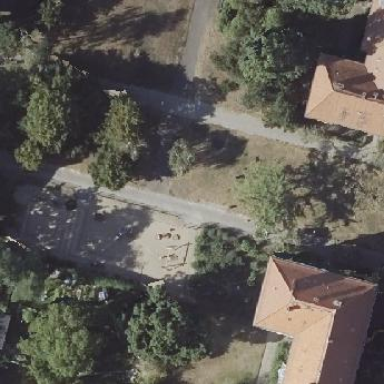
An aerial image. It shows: Playground area for leisure activities on the land.